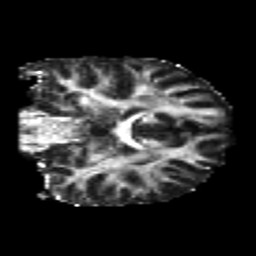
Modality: FA
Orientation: coronal
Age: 19
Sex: male
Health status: healthy
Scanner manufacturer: philips
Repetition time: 7.385 s
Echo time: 0.08599 s